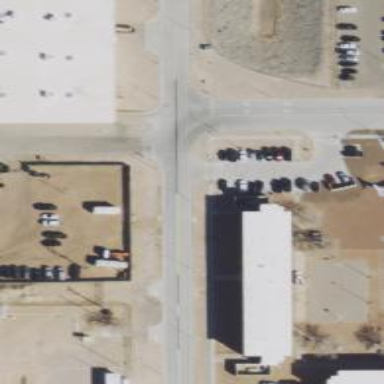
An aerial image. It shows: Uncontrolled road crossing with markings in the form of lines.